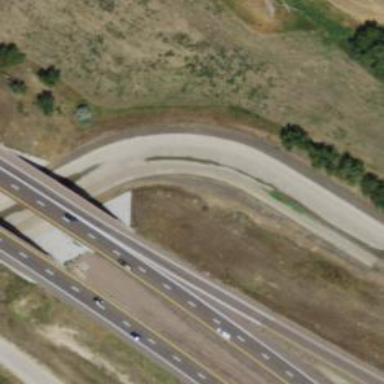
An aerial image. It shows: Retaining wall.